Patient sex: F
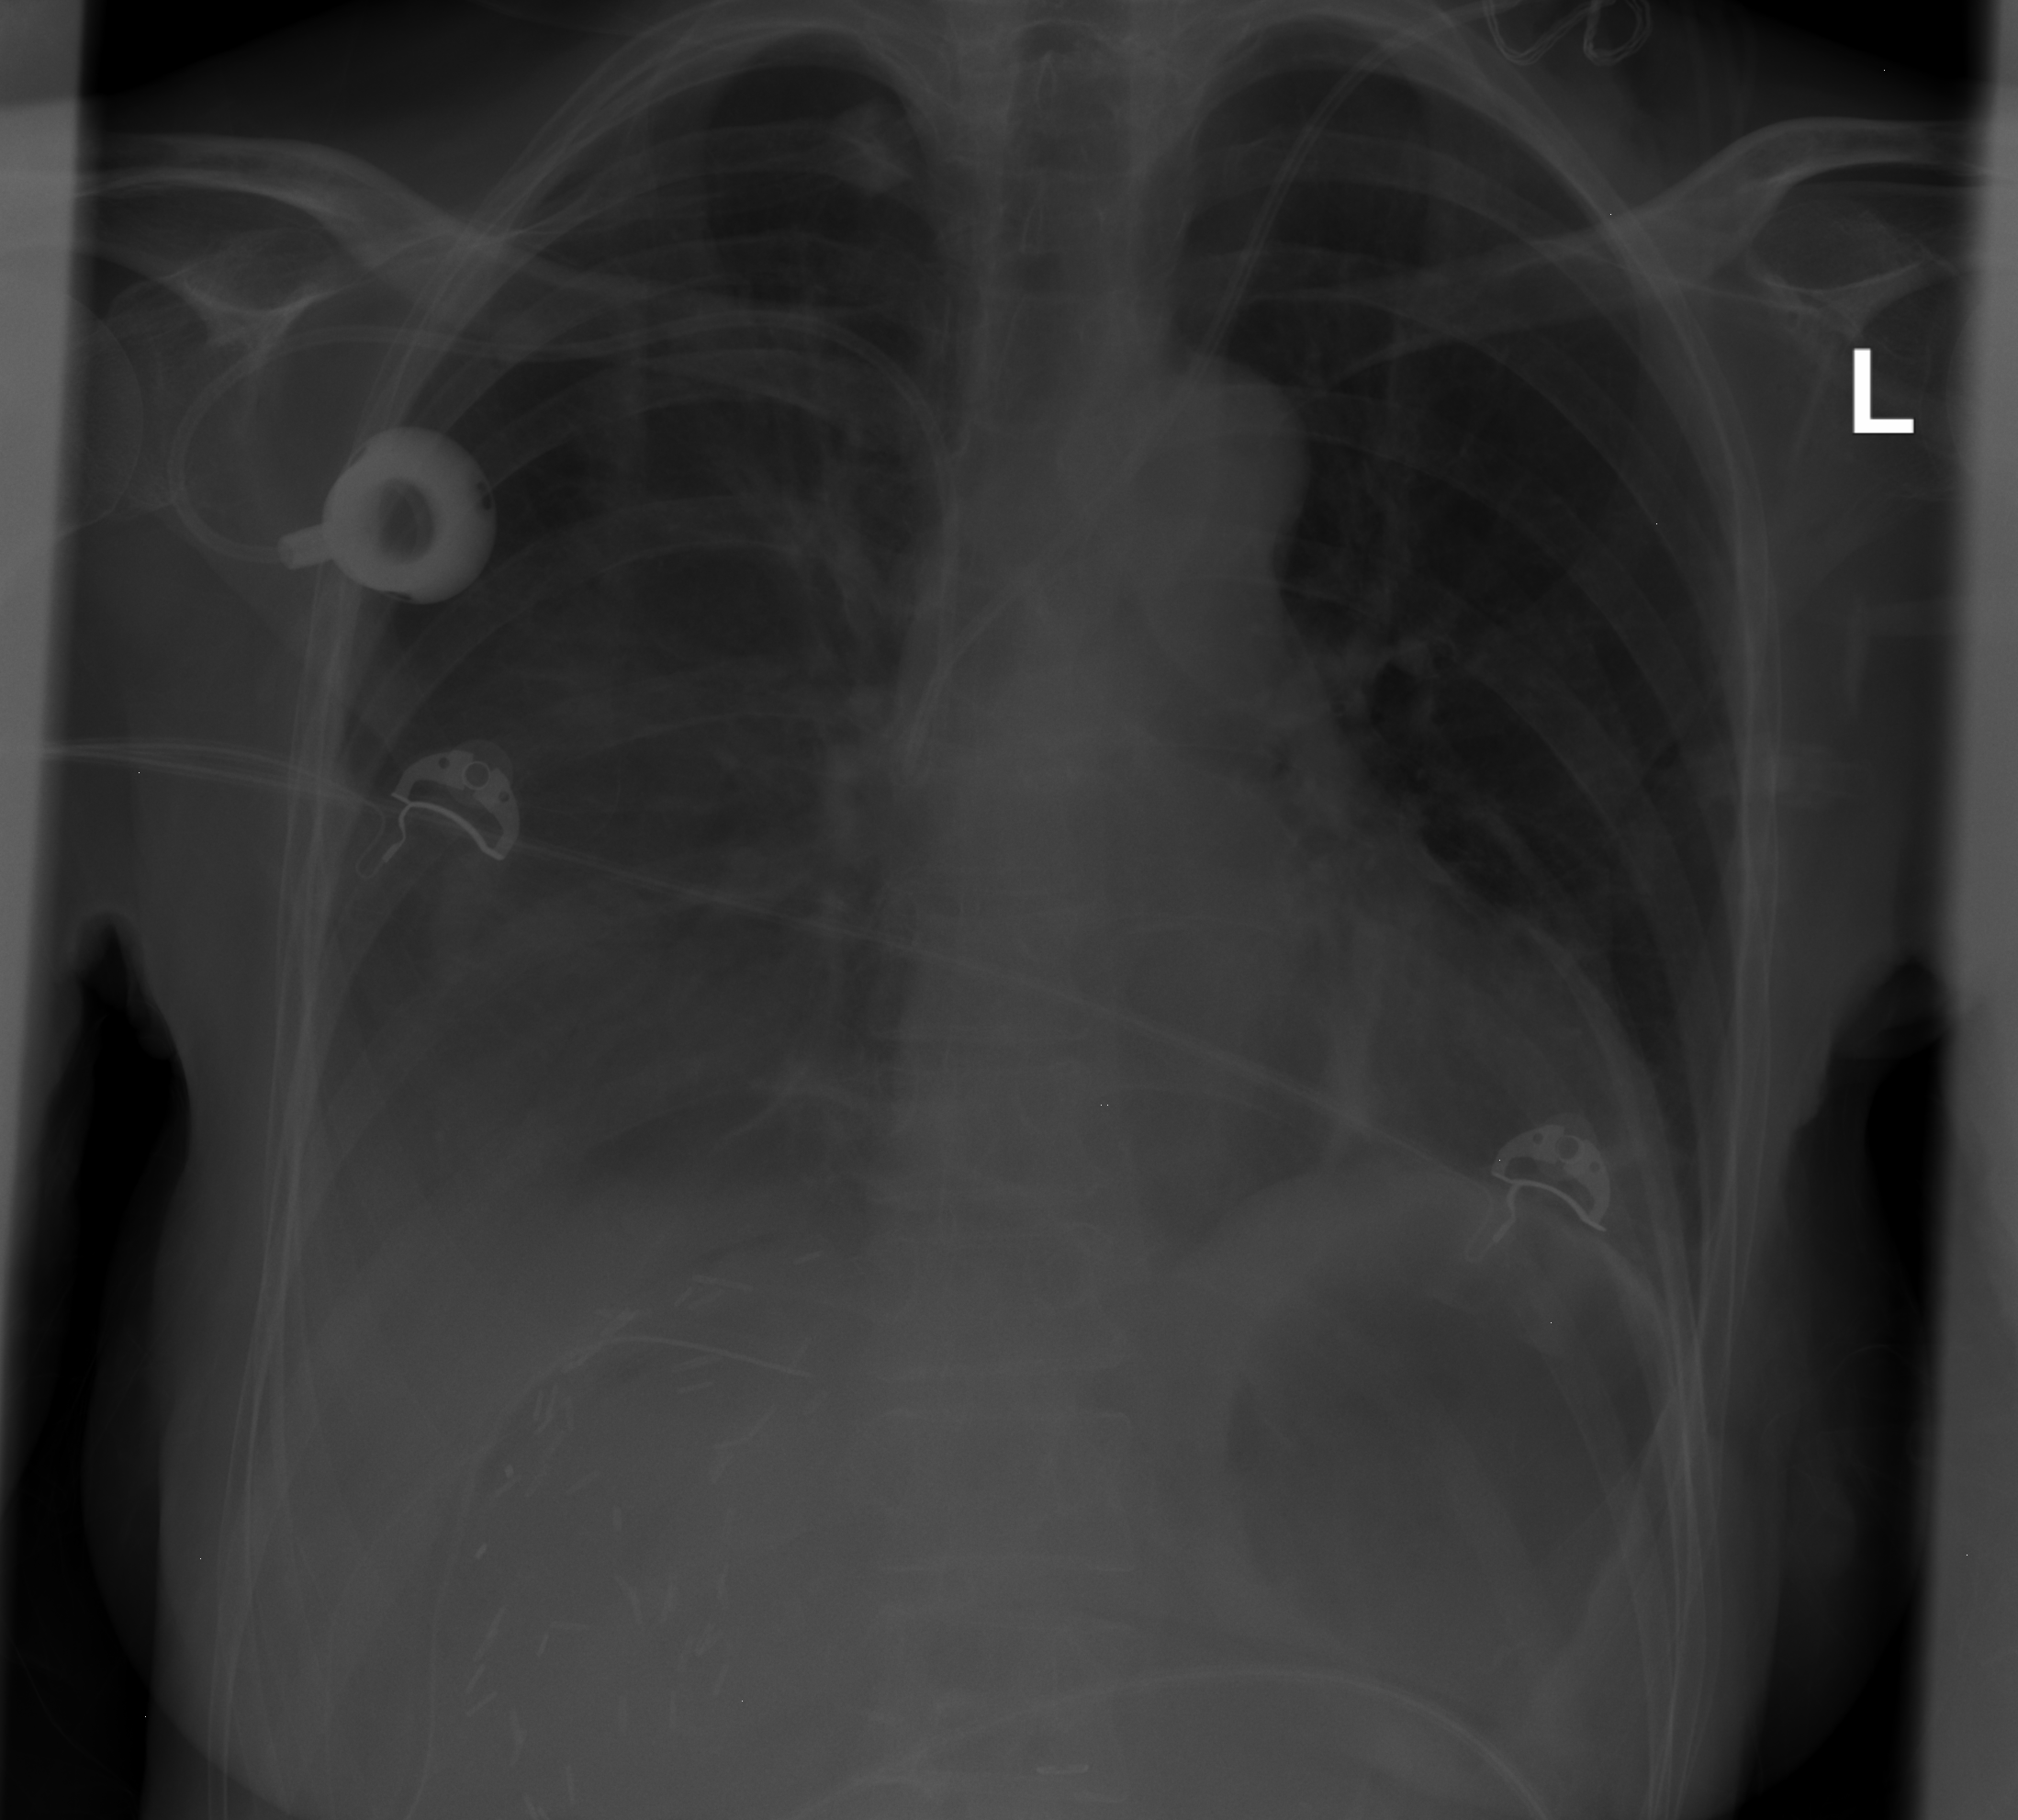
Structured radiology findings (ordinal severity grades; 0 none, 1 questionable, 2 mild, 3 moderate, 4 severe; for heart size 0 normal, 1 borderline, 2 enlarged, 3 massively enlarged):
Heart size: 0
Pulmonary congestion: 0
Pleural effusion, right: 3
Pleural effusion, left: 0
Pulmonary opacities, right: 0
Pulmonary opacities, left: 0
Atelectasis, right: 3
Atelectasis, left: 2